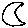
Label: moon